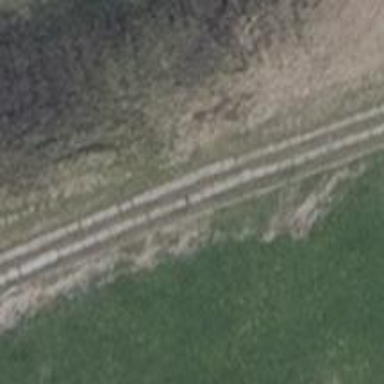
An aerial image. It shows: Track road with grade1 tracktype. The road has concrete lanes.